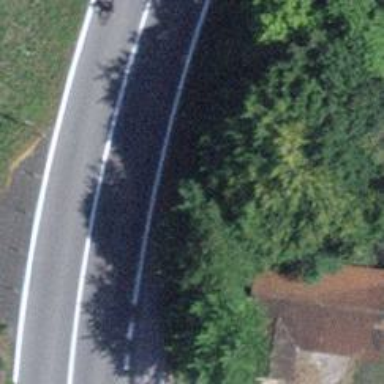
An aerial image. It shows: Unpaved cycleway.